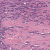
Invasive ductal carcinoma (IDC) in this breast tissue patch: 1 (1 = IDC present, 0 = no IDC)